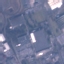
Label: Industrial